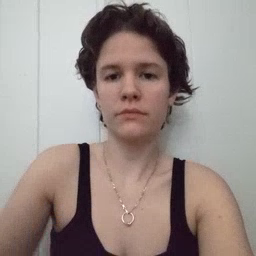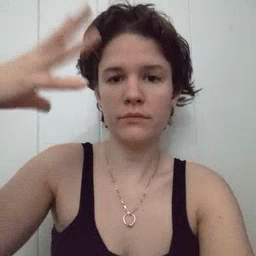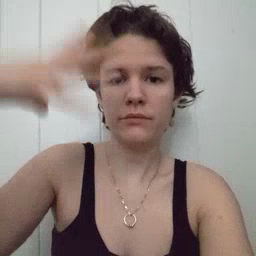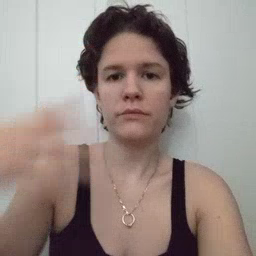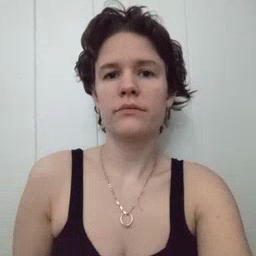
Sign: shower